Question: How can I increase the size of Drop Down Items in Spinner? Its looking too small on my device
'''
<Spinner
android:id="@+id/spinner1"
android:layout_width="wrap_content"
android:layout_height="wrap_content"
android:layout_alignParentLeft="true"
android:layout_alignParentTop="true" />
'''
see image below

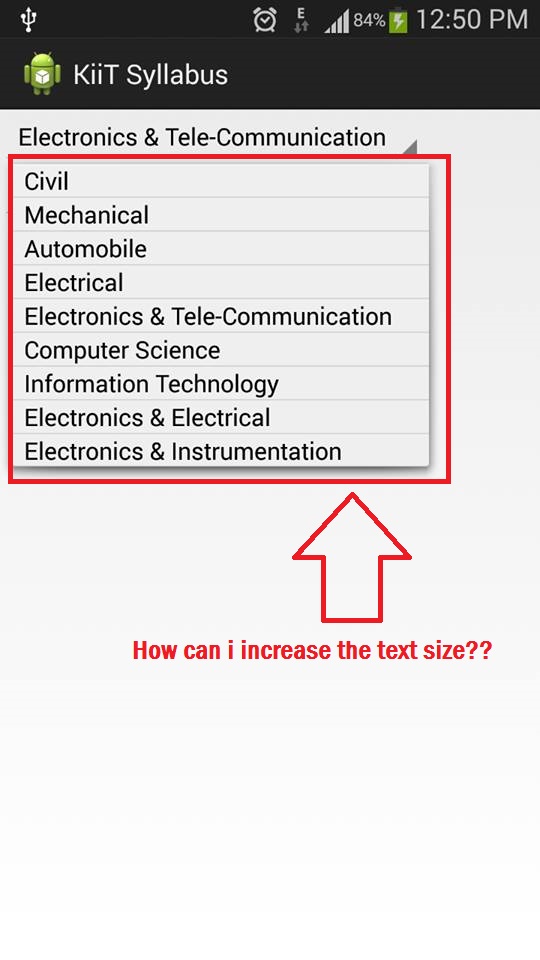
Answer: I think you have to define custom adapter for 'Spinner'
Steps :
1. create custom adapter like list,grid.
2. set your custom adapter to Spinner
see this <URL>